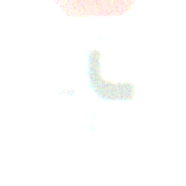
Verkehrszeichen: VerlaufVorfahrtsstrasse4
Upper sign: Stop
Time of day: MorningAfternoon
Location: Outdoor (Nature)
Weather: PartlyCloudy
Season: NotSpecified
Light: Natural